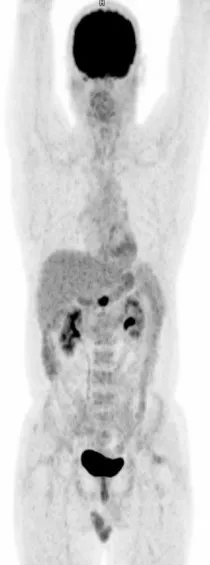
Showing FDG avid lesion in T12 vertebra.
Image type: radiology (pet)